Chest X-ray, AP view. Patient: 42 years old, sex M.
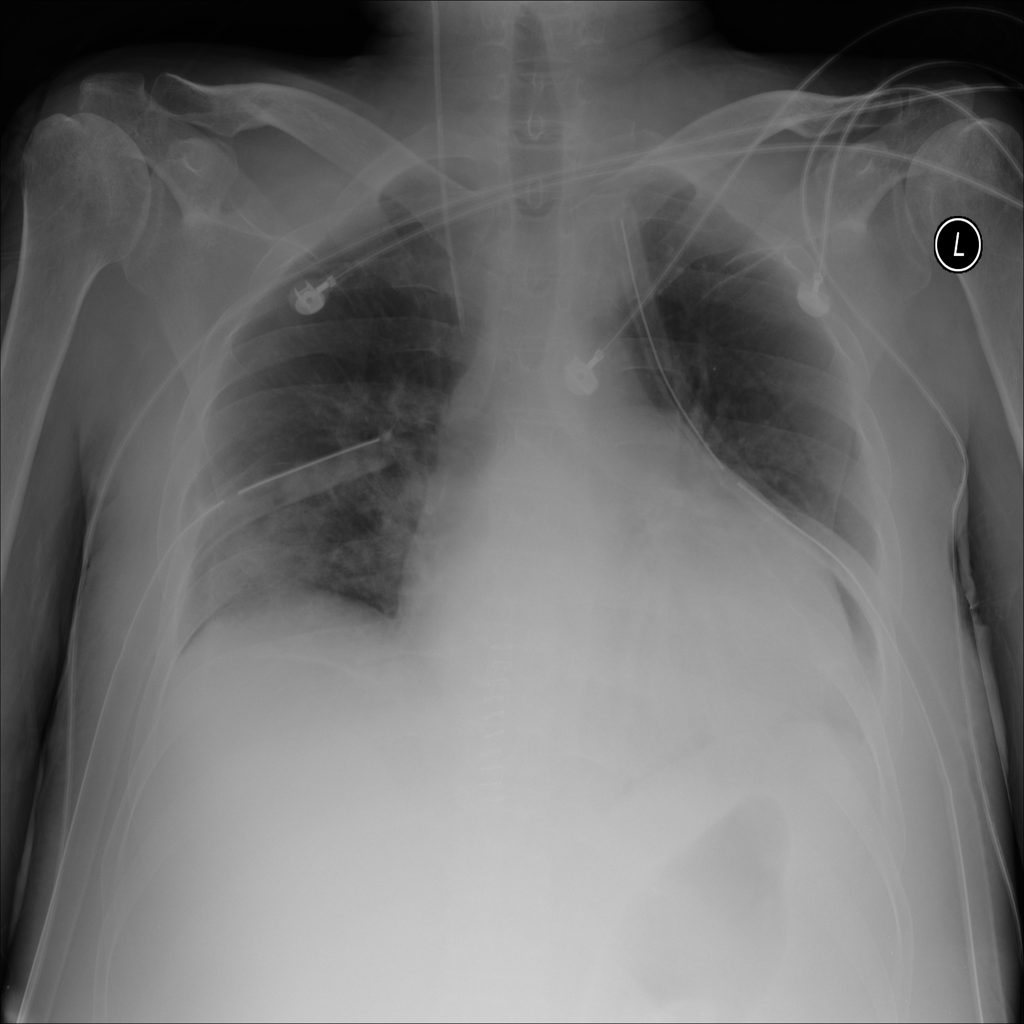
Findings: No Finding